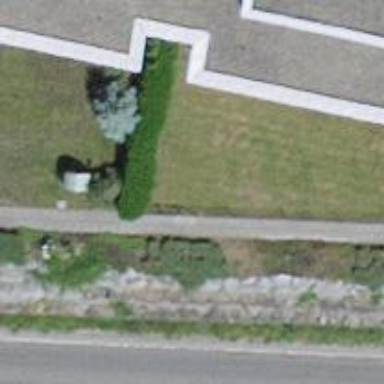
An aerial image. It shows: Hedge barrier.